Question: I'm trying to configure cocoalumberjack and when I've added 'ddLogLevel' set to 'LOG_LEVEL_VERBOSE' XCode throws "use of undeclared identifier" error. Why is that? How to avoid?

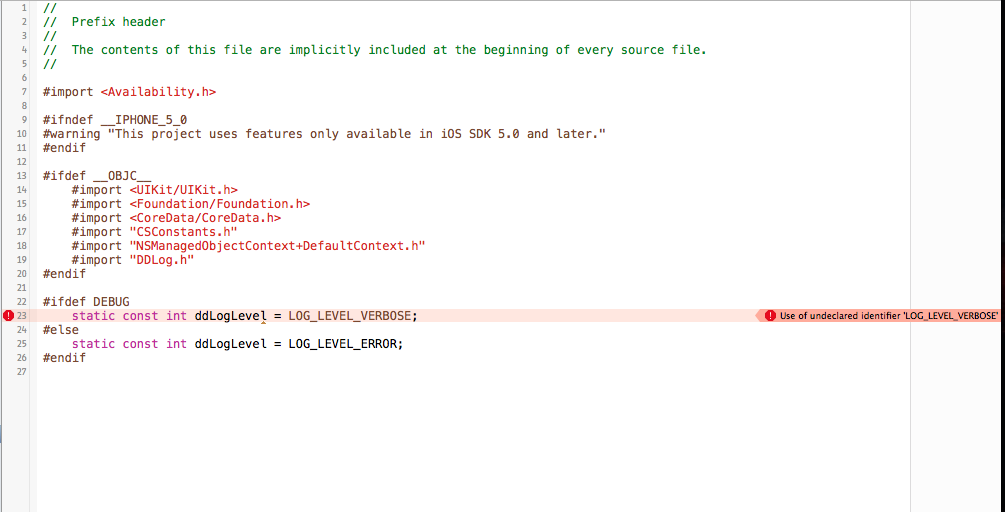
Answer: <URL> indicates that clearing 'DerivedData' and restarting Xcode solves this kind of error.
However you should not include variables in the pre-compiled header as it will be included in every source file and prefix files are somewhat complicated compared to normal header files.
Better is to have use a 'Constants.h' file which contains:
'''
extern int ddLogLevel;
'''
and '#import' that into your prefix file.
Then create an 'Constants.m' with:
'''
int ddLogLevel =
#ifdef DEBUG
LOG_LEVEL_VERBOSE;
#else
LOG_LEVEL_ERROR;
#endif
'''
This way there is only one instance of 'ddLogLevel' and it can be easily changed at runtime if necessary.
See <URL> for hints about prefix file .